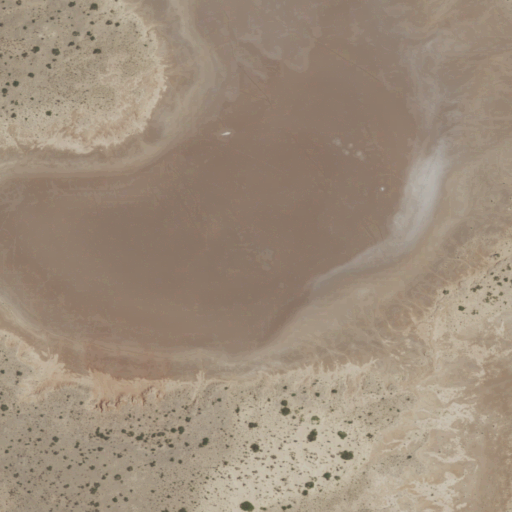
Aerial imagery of plain(s) in New Mexico named Salina de San Andres containing barren land, shrub, grassland, and open water